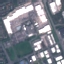
Label: Industrial